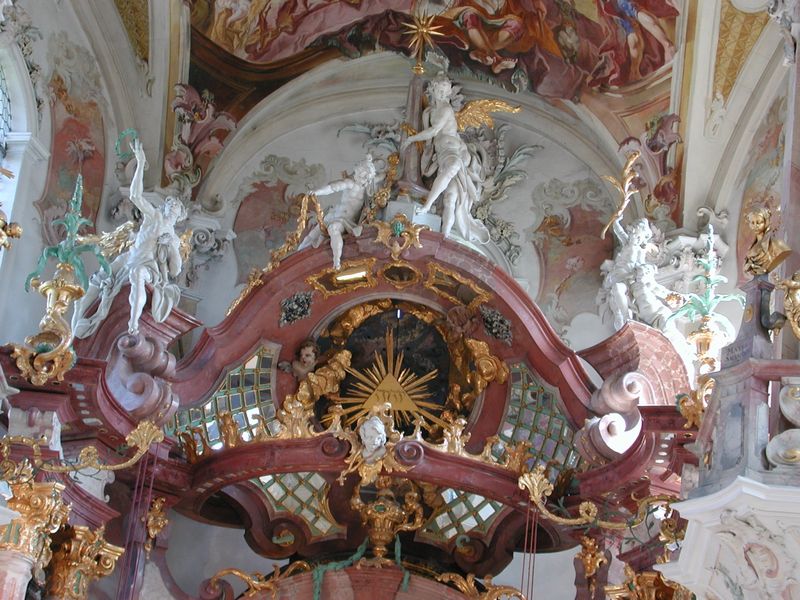
Titel: Hochaltar mit Gnadenbild
Künstler: Joseph Anton Feuchtmayer
Standort: Birnau am Bodensee, Wallfahrtskirche (EU - D - BW)
Schlagwörter: flügel, gott, weiß, wolken, dreieck, grün, menschen, fenster, licht, marmor, säulen, türkis, rot, malerei, barock, spiegel, kirche, gold, decke, rokoko, rosa, engel, putte, ranken, wellen, figuren, kuppel, dekor, altrosa, stuck, vasen, bemalt, foto, vergoldet, stern, strahlen, altar, kapitelle, photo, skulpturen, putz, kanzel, kirchenraum, fresken, baldachin, fresko, gips, putten, netz, basilika, barok, bekrönung, blattgold, rankenwerk, rocaillen, rockocko, gewolbe, tuppten, altarbekrönung, ptte, skultpruen, cengel